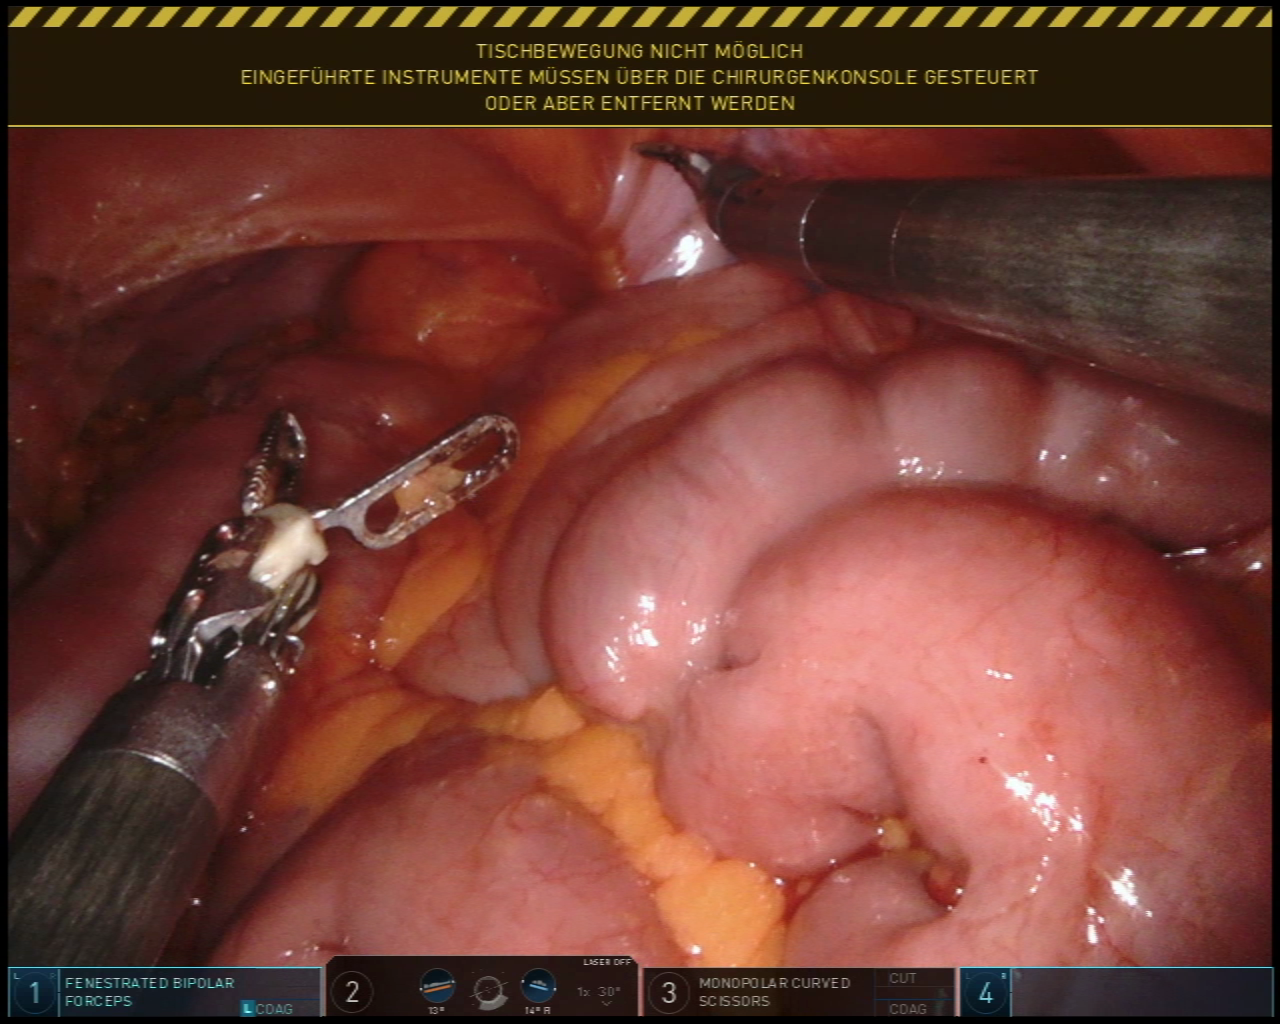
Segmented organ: colon
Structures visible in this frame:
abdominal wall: yes
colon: yes
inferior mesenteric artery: no
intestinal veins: no
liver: no
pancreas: no
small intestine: yes
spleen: no
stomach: no
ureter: no
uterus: no
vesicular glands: no